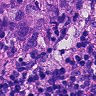
Metastatic tissue present: yes